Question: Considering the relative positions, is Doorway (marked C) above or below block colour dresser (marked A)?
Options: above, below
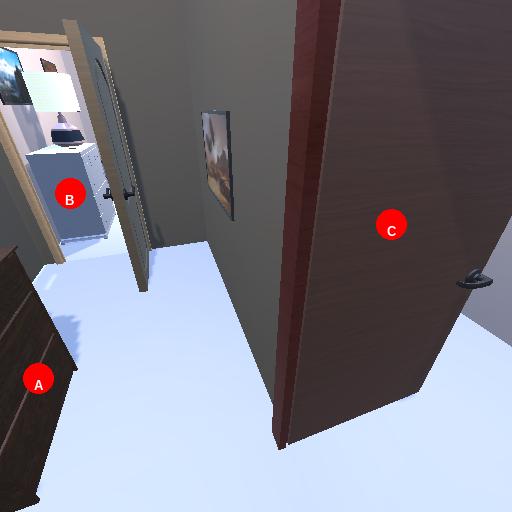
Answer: above